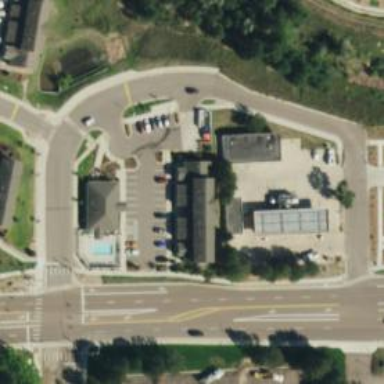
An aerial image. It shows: Convenience shop.